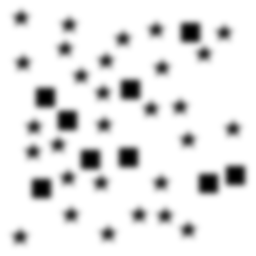
Squares: 9
Triangles: 0
Stars: 29
Total shapes: 38